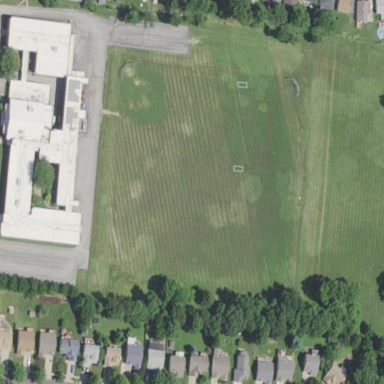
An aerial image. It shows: School.